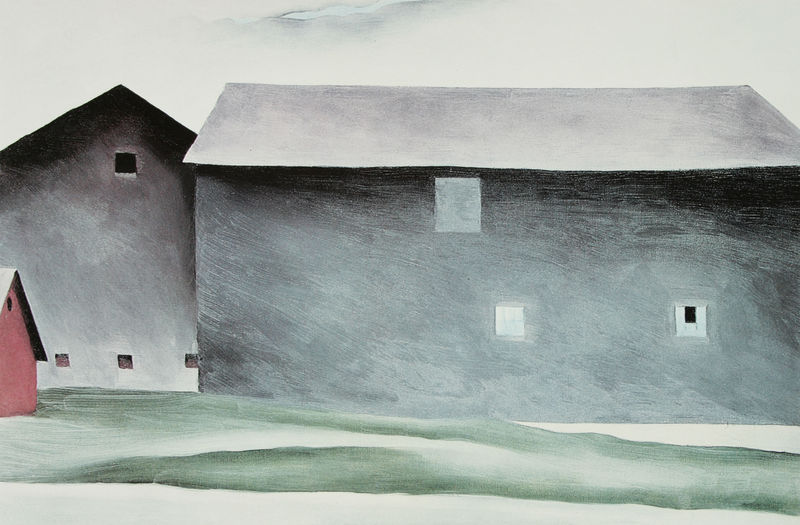
Titel: Lake George Barn
Künstler: Georgia O'Keeffe
Standort: Minneapolis (Minnesota)
Institution: Walker Art Center
Schlagwörter: himmel, weiß, grün, fenster, grau, schwarz, dach, haus, rot, schnee, wolke, wand, häuser, wind, drei, rosa, dorf, giebel, winter, loch, pinselstrich, first, wandfläche, längsseite, abweisend, o´keeffe, dachfläche, schwarze löcher